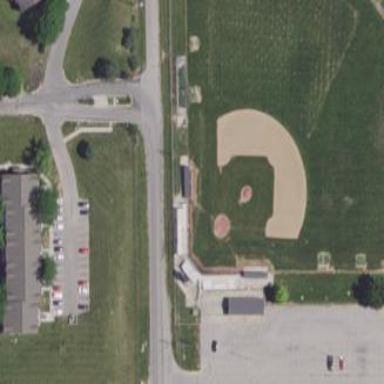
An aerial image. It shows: Baseball pitch for leisure and sports activities.